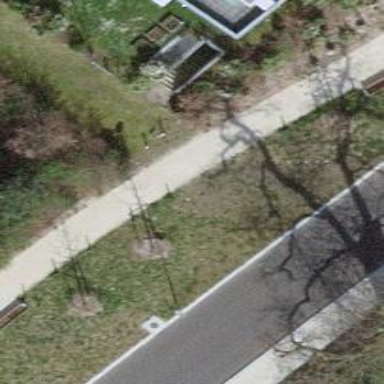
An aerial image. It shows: Track road with grass paver surface.